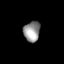
Tissue: lung
Cell type: Fibroblasts
Senescence score: 0.565
Nuclear area (px): 328
Mean DAPI intensity: 147.271